Question: I am using Visual Studio to coding Windows Forms applications. There is a control named Split Container in the toolbox.
This Control provides two connected panels which are separated where their edges touch. The user can resize these two panels by dragging the separator between them.

What I want is to fix the separator so that the user can't drag it anymore. I want to do that in runtime so that the separator can be fixed and variable again. I didn't saw a property for fixing the separator.
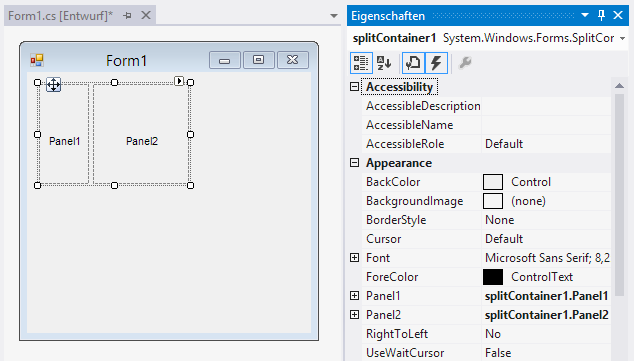
Answer: Use the property
'''
MySplitContainer.IsSplitterFixed = true;
'''
When you want to en/disable functions of Controls, take a look at the "IsSomething = true/false;" methods of the control - you will find things like IsReadyOnly.. etc.